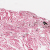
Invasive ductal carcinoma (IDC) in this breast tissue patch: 0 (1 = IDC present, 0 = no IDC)